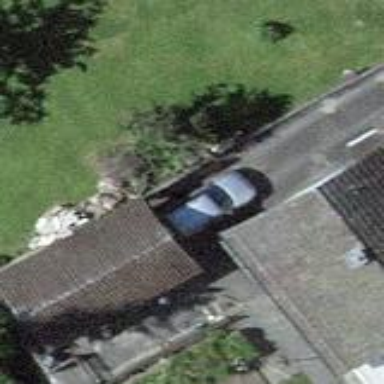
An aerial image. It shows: Shed building.